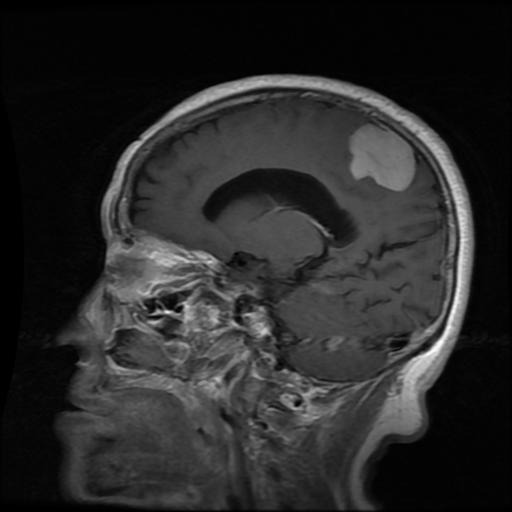
Label: meningioma